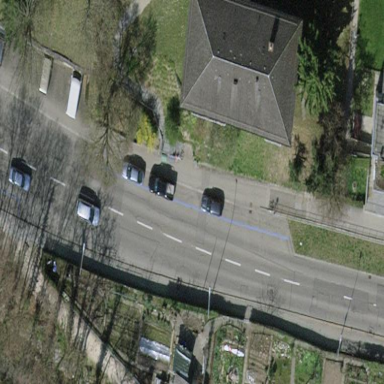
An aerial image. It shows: Parking lane area.